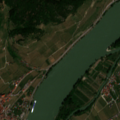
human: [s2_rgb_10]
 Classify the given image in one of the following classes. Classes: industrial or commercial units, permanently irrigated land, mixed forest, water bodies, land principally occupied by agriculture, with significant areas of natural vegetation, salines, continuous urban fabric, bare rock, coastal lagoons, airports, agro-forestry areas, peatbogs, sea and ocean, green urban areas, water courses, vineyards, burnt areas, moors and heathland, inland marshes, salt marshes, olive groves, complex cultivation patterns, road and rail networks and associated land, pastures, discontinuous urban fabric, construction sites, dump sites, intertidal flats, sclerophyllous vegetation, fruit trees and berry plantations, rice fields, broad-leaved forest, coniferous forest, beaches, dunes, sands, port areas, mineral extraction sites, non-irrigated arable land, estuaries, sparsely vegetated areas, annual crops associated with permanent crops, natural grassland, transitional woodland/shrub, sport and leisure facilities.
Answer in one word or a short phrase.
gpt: discontinuous urban fabric, vineyards, pastures, land principally occupied by agriculture, with significant areas of natural vegetation, broad-leaved forest, water courses